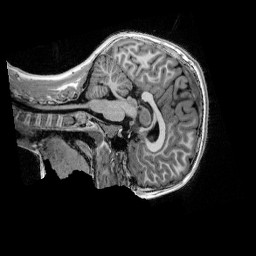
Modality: UNIT1_denoised
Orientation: sagittal
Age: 9
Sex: male
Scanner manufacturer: siemens
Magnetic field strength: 3 T
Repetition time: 4 s
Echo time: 0.00303 s